You are looking at the envelope spectrum of a bearing's vibration signal. The marked vertical lines are the theoretical fault frequencies for the outer race, inner race, rolling elements, and cage. What is the most likely bearing condition (normal, inner_race, outer_race, ball)?
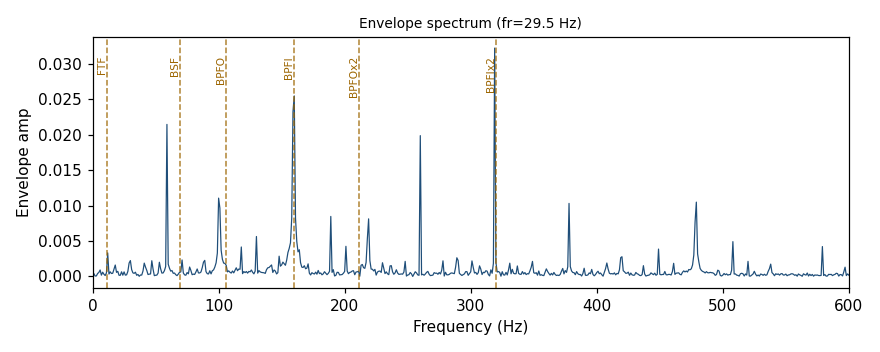
Answer: inner_race